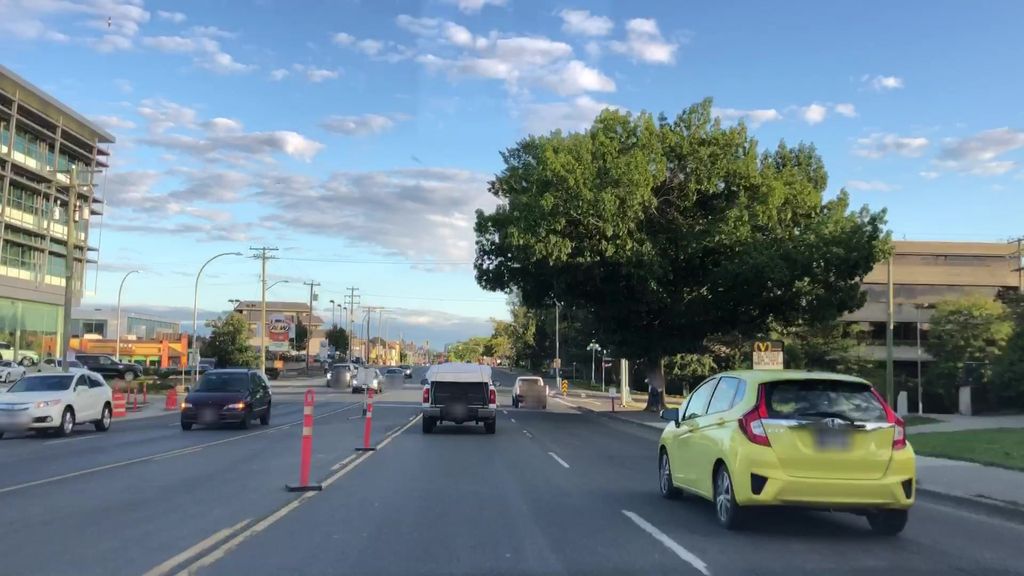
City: victoria